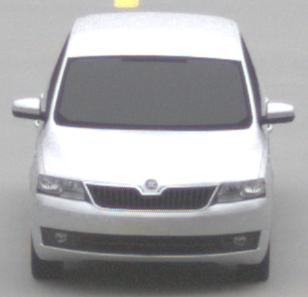
Make: Skoda
Model: Rapid Spaceback 1.2 TSI
Detailed model: Rapid Spaceback
Model produced from: 2013/10
Model produced until: 2015/04
Doors: 5
Color: white
Road condition: dry road
Daytime: midday
Contrast: low contrast